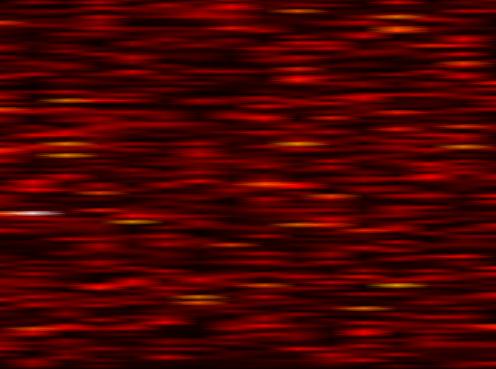
Label: UFMC